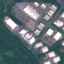
Land use / land cover: Industrial